Question: In my monodroid project I try to add an image with a centered text to a specific lat/lng of google maps version 2.
With version 1 I add this by creating image and lable in a view and adding this view to the map as a subview.
But In new version we can not add subviews to the map. So how we can add such items to map?
Actually I want to show something like this:

how can we add such markers with centered text on them?
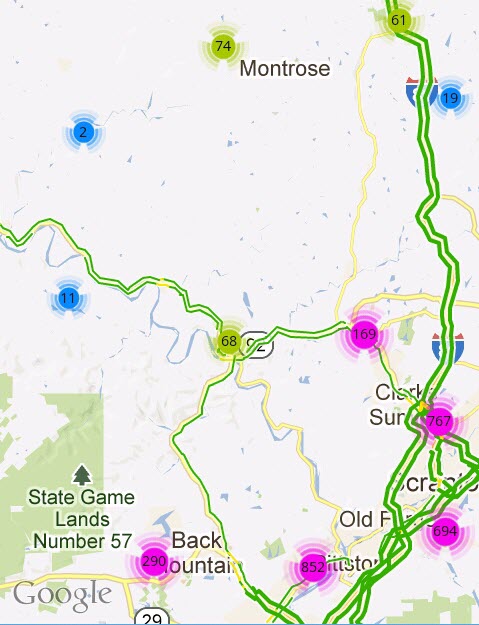
Answer: Have a look at <URL> and 'getIconData' function. It does basically the same what you see on your screen or here:

As always you will have to translate this from Java world to C#.